Question: How can I change the password of phpMyAdmin on Mac 10.7.5?
I tried with this: <URL>
But I get this error:
'-bash: syntax error near unexpected token'('
Any ideas?

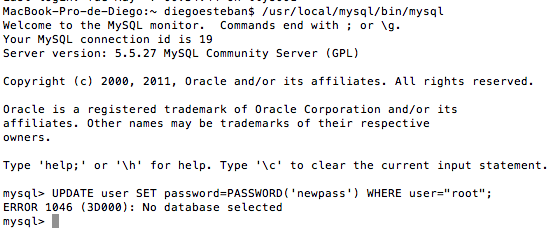
Answer: The blog post states:
'''
# mysql mysql -u root
'''
However, the '#' sign represents the prompt. If you add it in front of a bash command line, bash will consider evertything behind it as comments, and thus not execute it. So, just run
'''
mysql mysql -u root
'''
and the mysql command should start. On our dbserver this is what a started mysql command looks like:
'''
host:~ # mysql mysql -u root
Welcome to the MySQL monitor. Commands end with ; or \g.
Your MySQL connection id is 6171
Server version: 5.1.49-log SUSE MySQL RPM
Copyright (c) 2000, 2010, Oracle and/or its affiliates. All rights reserved.
This software comes with ABSOLUTELY NO WARRANTY. This is free software,
and you are welcome to modify and redistribute it under the GPL v2 license
Type 'help;' or '\h' for help. Type '\c' to clear the current input statement.
mysql>
'''
It should look quite similar on your machine once started, based on the info below you should start it this way to select the correct database:
'''
/usr/local/mysql/bin/mysql mysql -u root
'''
Granted, it's quite confusing with all these 'mysql' in that command line :-) To simplify your work you should add '/usr/local/mysql/bin/' to your path permanently, explanation <URL>